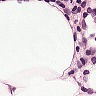
Metastatic tissue present: no